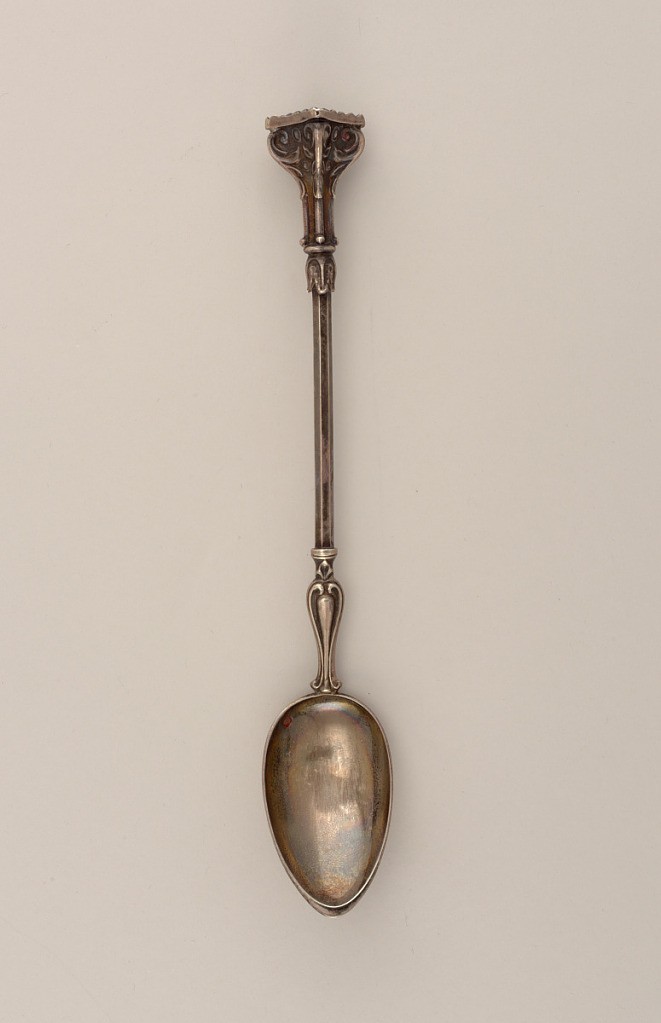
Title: Spoon
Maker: Phillipe Berthier, French, active Paris 1841-1851
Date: mid-19th century
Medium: silver
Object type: spoon
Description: Pointed oval bowl, with baluster scroll join to the panelled tubular stem issuing four foliate volutes below the lozenge shaped crusher terminal.